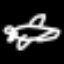
Label: airplane